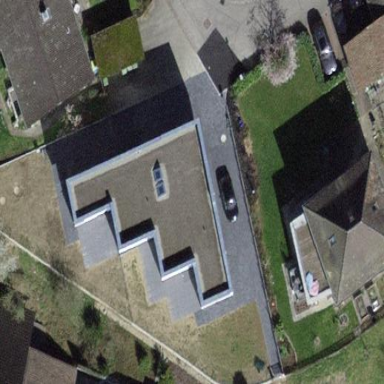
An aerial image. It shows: Building with tile roof.